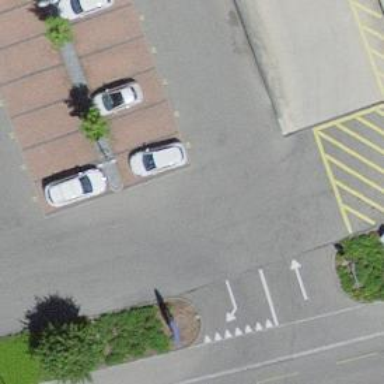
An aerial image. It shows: Road serving as parking aisle.